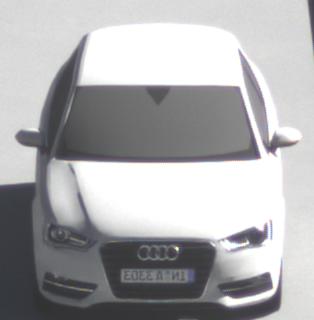
Make: Audi
Model: A3 1.2 TFSI
Detailed model: A3 (8V)
Model produced from: 2013/02
Model produced until: 2014/05
Doors: 3
Color: white
Road condition: dry road
Daytime: morning or afternoon
Contrast: high contrast